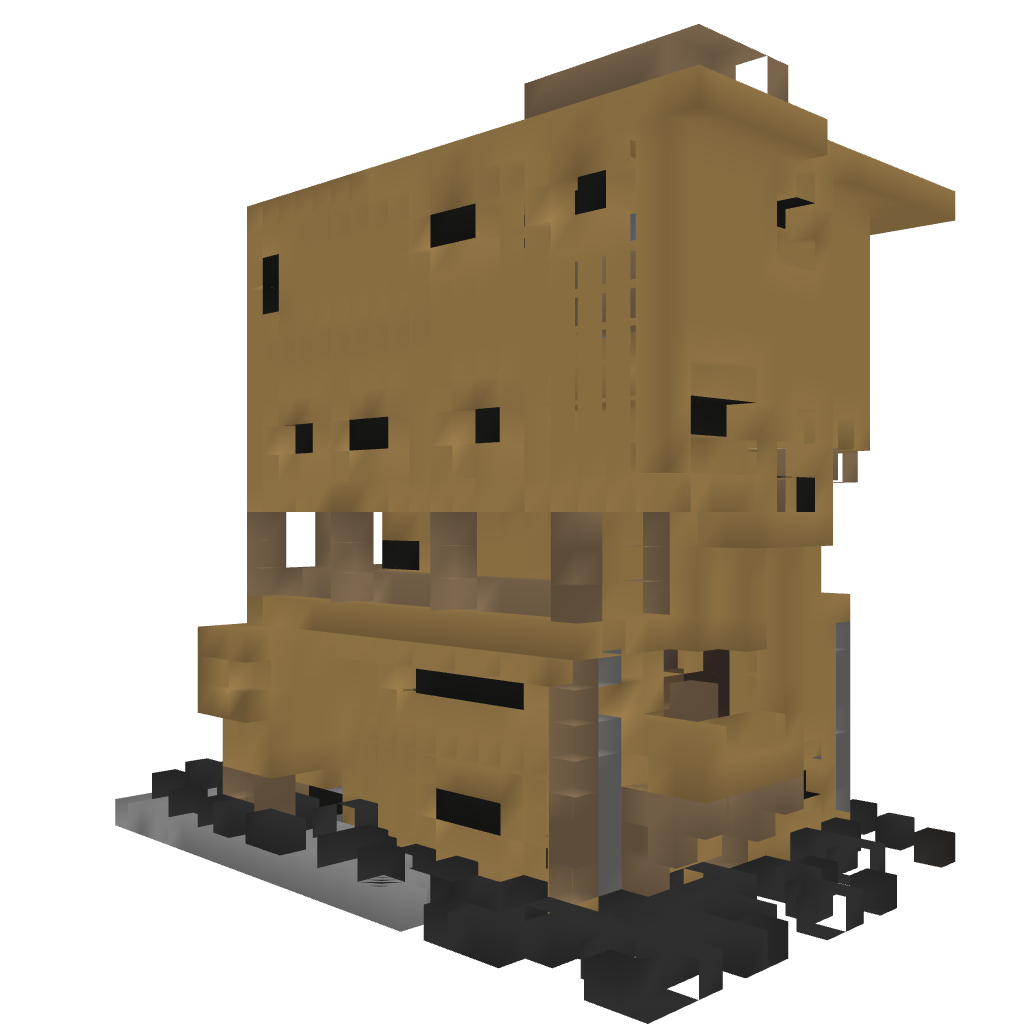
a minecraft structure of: AhmetEmin Caste - Villa